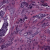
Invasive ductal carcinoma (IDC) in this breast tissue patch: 1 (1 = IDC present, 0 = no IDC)